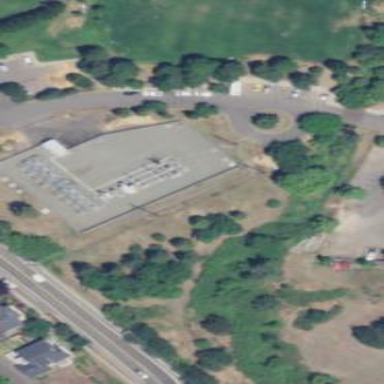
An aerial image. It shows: Distribution level power substation enclosed by fence.